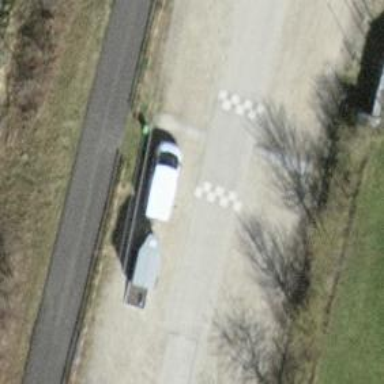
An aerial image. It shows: Traffic calming table.